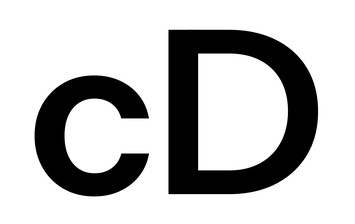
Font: InstrumentSans_SemiBold